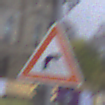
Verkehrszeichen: KurveRechts
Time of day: MorningAfternoon
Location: Outdoor (Urban)
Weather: PartlyCloudy
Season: NotSpecified
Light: Natural